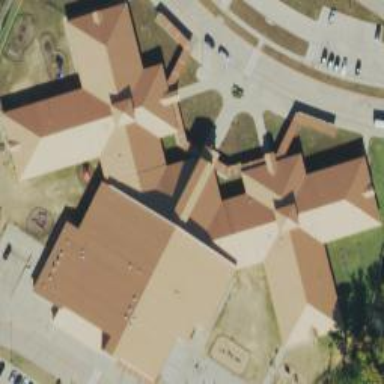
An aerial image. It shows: School building.